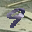
Label: 9